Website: crate-barrel
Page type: delivery-shipping
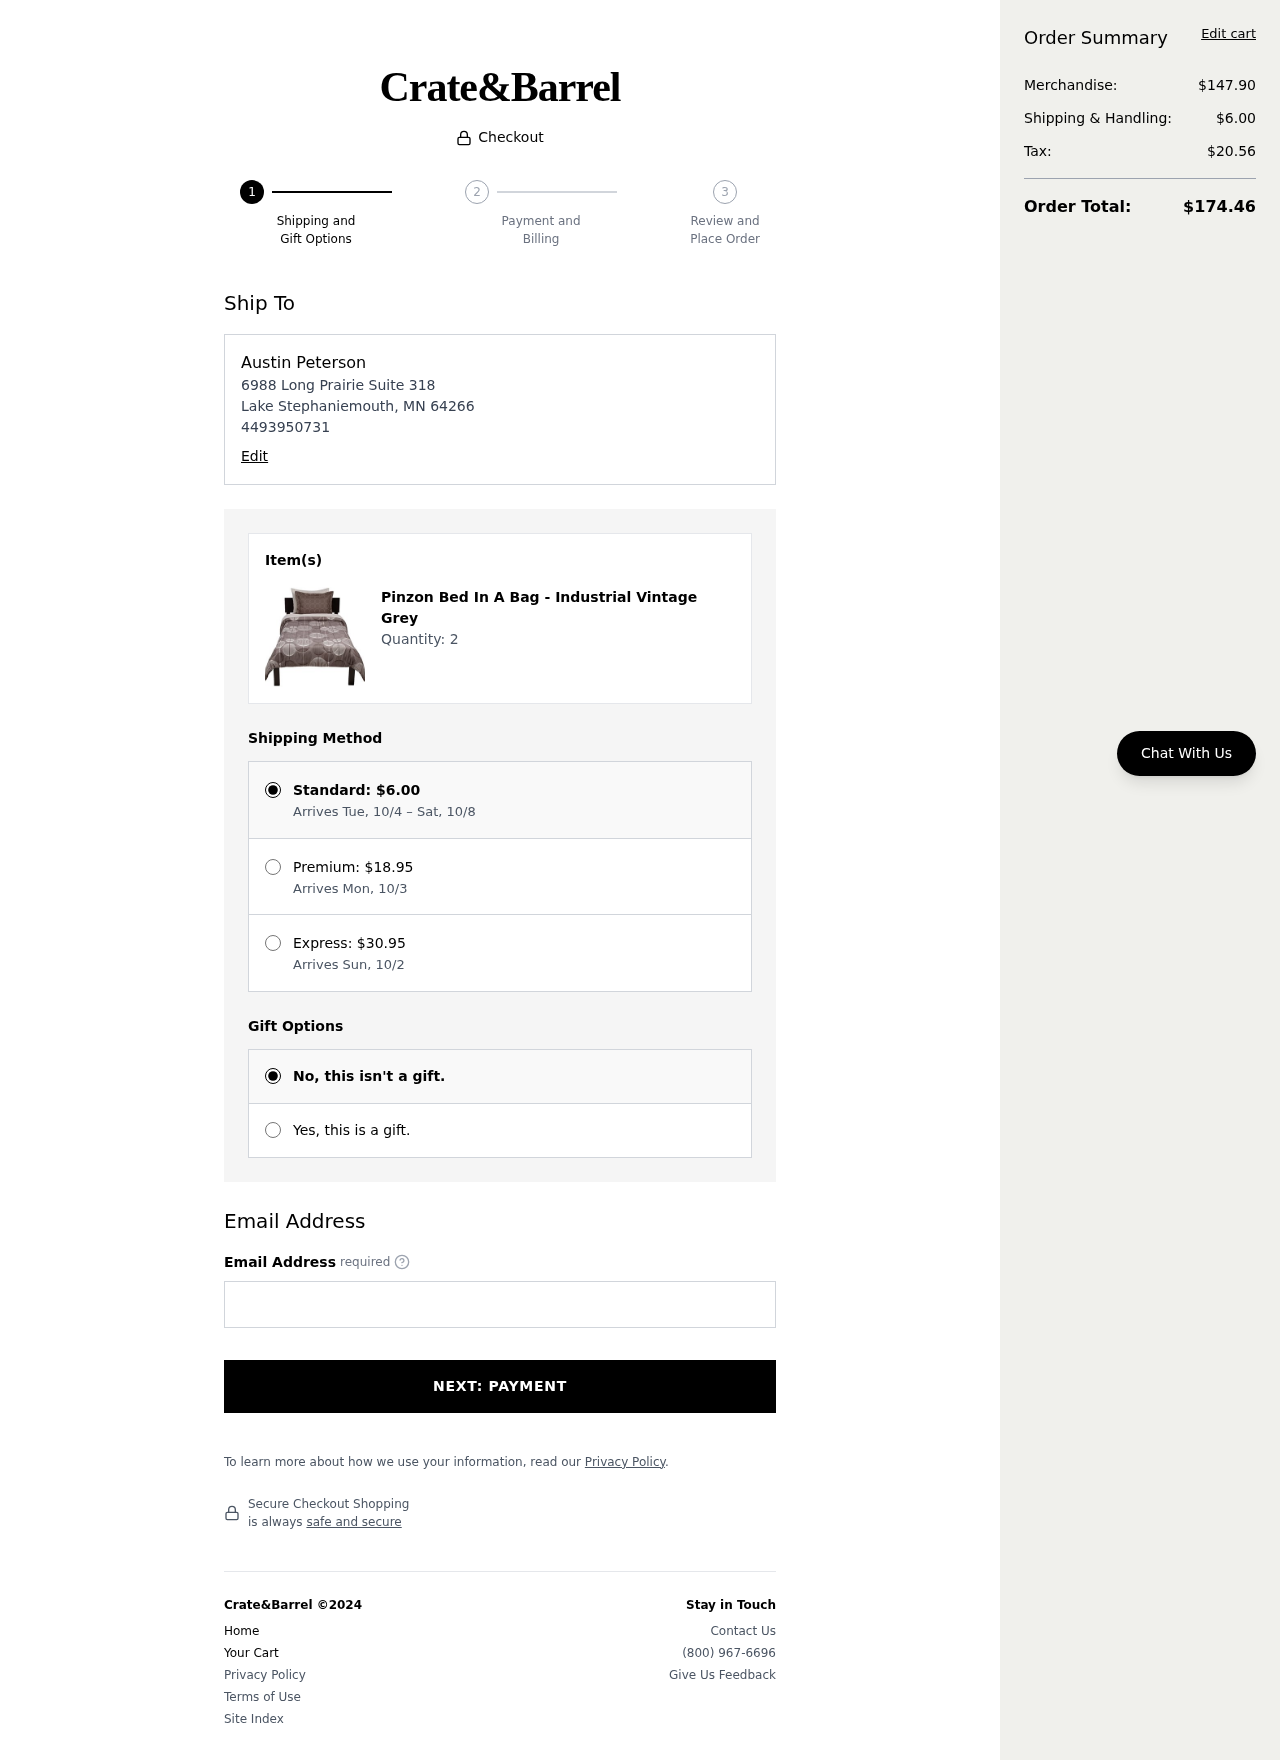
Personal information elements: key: PII_EMAIL
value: austinpeterson@gmail.com
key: PII_FULLNAME
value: Austin Peterson
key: PII_PHONE
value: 4493950731
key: PII_STREET
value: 6988 Long Prairie Suite 318
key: PII_CITY_STATE_ZIP
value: Lake Stephaniemouth, MN 64266
Product elements: key: PRODUCT1_NAME
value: Pinzon Bed In A Bag - Industrial Vintage Grey
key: PRODUCT1_QUANTITY
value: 2
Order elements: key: ORDER_SHIPPING_COST
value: $6.00
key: ORDER_SHIPPING_DATE
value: Arrives Tue, 10/4 – Sat, 10/8
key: ORDER_PREMIUM_SHIPPING
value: $18.95
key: ORDER_PREMIUM_DATE
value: Arrives Mon, 10/3
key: ORDER_EXPRESS_SHIPPING
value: $30.95
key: ORDER_EXPRESS_DATE
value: Arrives Sun, 10/2
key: ORDER_SUBTOTAL
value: $147.90
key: ORDER_TAX
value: $20.56
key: ORDER_TOTAL
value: $174.46